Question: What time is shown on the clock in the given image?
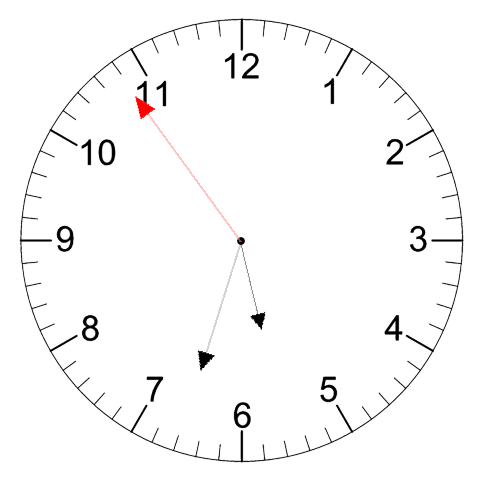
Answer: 05:32:54